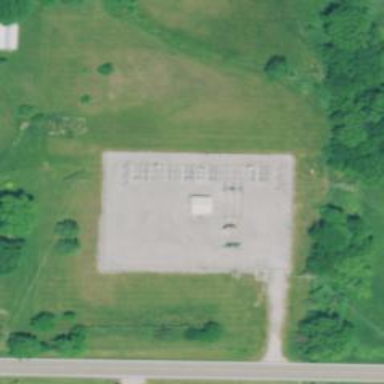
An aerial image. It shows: Fence surrounds transmission level power substation.